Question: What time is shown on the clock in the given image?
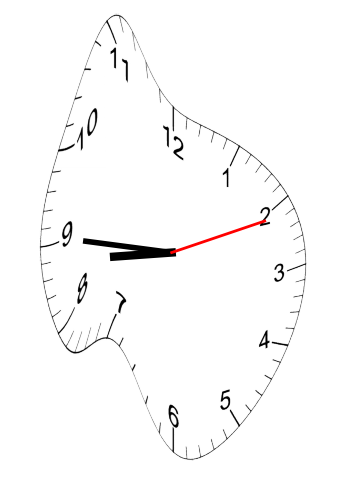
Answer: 08:45:11